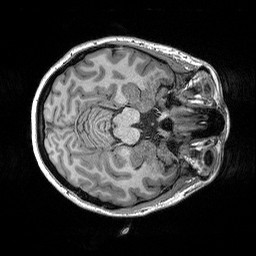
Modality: T1w
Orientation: axial
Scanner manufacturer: siemens
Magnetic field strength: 3 T
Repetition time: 2.3 s
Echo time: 0.00298 s